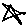
Label: star